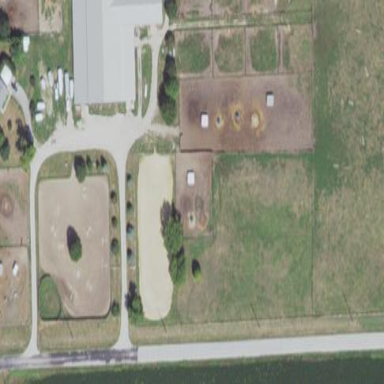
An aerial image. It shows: Sports centre for equestrian activities.